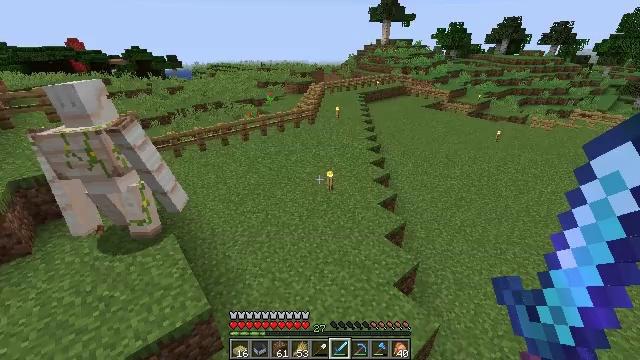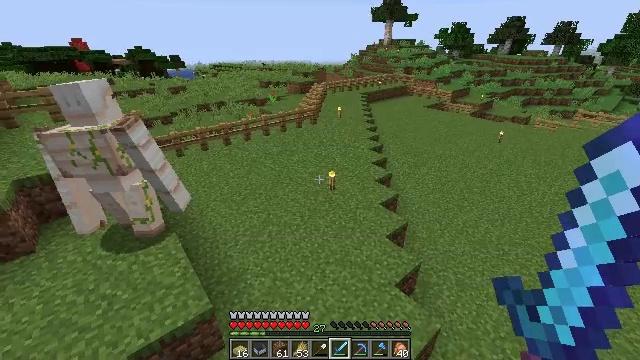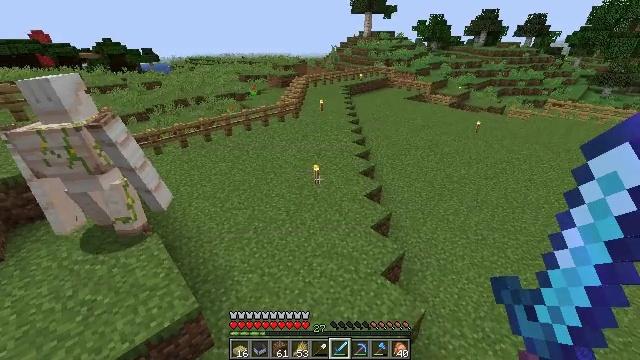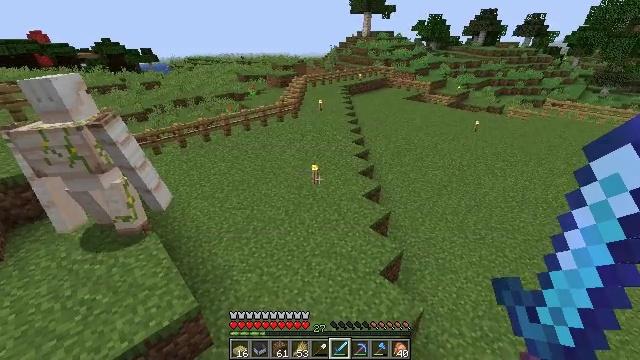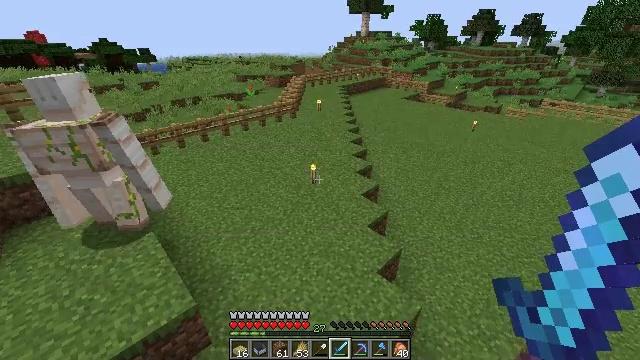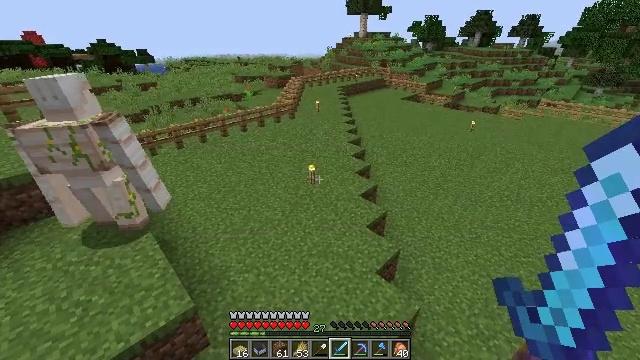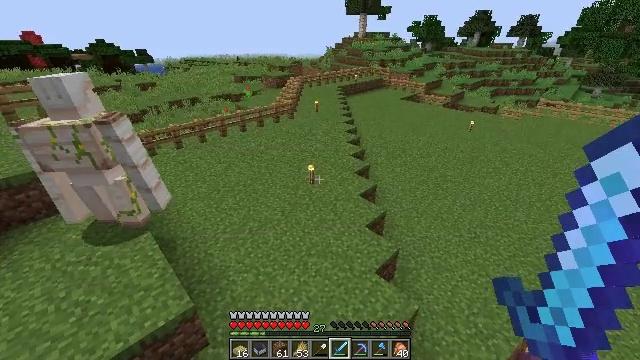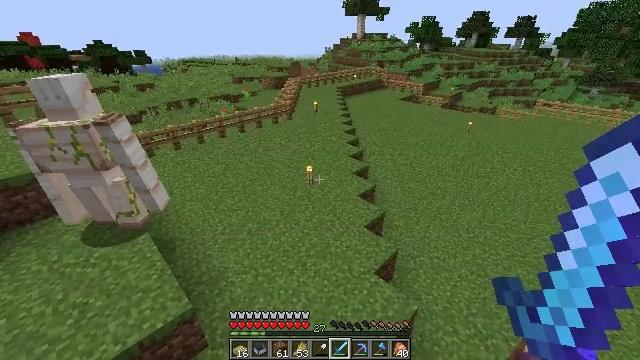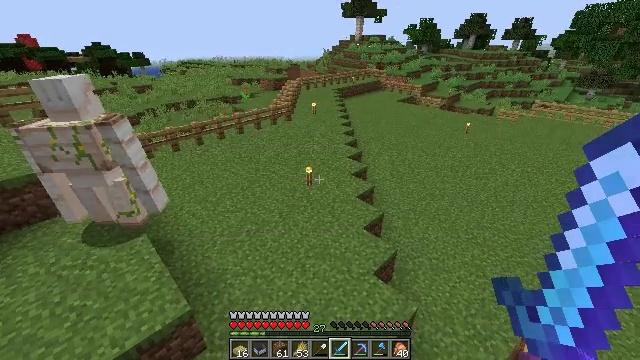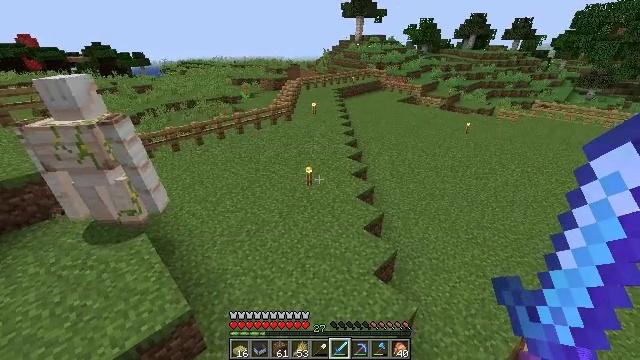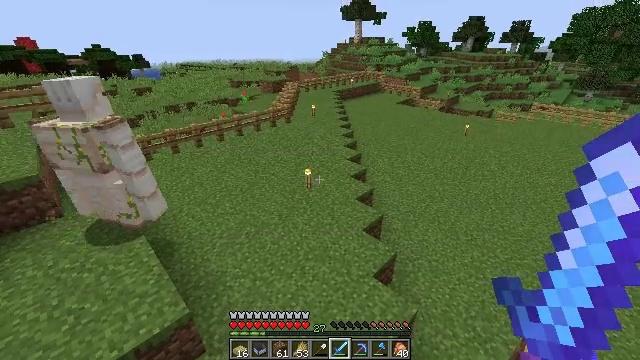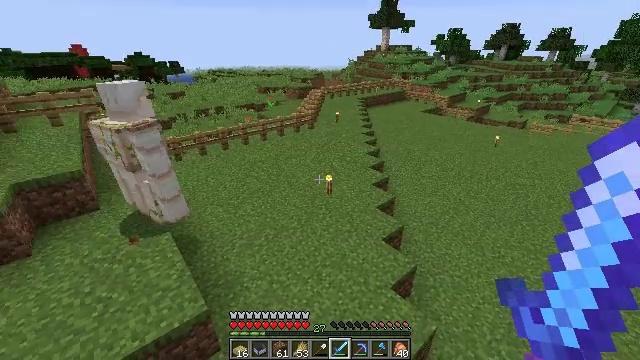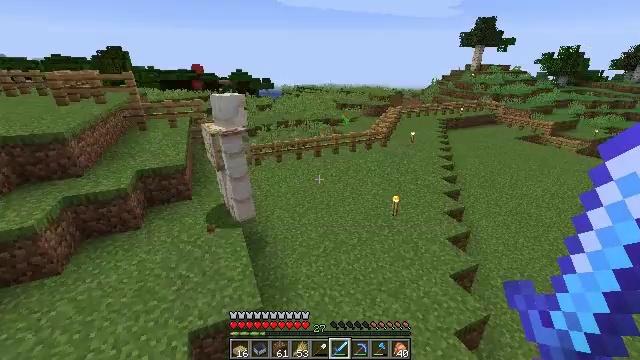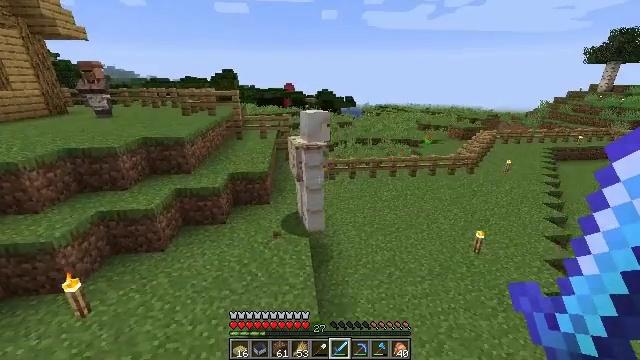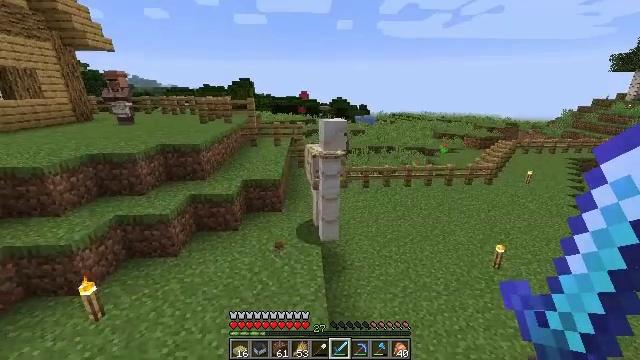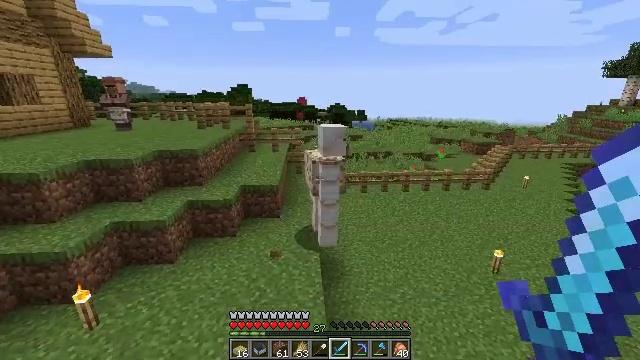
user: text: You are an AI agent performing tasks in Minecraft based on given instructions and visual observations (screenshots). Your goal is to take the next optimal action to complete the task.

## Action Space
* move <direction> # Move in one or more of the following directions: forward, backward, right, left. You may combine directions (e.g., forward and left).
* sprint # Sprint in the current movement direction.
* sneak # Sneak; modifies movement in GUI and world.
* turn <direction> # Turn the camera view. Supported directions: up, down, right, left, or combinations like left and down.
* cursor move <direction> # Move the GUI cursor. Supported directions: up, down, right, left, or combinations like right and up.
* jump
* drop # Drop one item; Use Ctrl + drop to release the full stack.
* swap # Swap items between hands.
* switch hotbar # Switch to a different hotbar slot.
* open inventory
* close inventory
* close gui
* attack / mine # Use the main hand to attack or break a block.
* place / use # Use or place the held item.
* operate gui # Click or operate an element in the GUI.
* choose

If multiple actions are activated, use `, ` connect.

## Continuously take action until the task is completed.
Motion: motion action
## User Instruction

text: Mine dirt from the ground.
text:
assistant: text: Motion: sneak
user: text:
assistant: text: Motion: move back and move right, sneak, turn right and down
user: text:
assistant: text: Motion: sneak
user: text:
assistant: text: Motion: sneak
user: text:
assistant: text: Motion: sneak
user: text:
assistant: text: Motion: sneak
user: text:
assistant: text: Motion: sneak
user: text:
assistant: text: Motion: sneak
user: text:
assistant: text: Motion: sneak
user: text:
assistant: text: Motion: sneak
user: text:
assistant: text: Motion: sneak, turn left and up
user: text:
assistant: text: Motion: sneak, turn left and up
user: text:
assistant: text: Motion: move forward, sneak, turn left and up
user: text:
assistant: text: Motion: move forward, sneak, turn left and up
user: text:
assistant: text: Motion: move forward, sneak, turn up
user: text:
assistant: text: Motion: move forward, sneak
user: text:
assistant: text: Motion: sneak
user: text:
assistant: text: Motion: sneak, attack / mine
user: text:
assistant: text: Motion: sneak, attack / mine
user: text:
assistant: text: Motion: sneak, attack / mine
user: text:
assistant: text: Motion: sneak, attack / mine
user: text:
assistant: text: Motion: sneak, attack / mine
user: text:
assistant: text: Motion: sneak, turn right
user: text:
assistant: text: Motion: sneak, turn right and down
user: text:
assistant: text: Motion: sneak, turn right and down
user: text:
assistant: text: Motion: move back, sneak, turn right and down
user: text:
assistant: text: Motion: move back, sneak, turn right and down
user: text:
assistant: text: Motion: move back, sneak, turn right and down
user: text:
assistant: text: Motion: move back, sneak, turn right and down
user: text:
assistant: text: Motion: move back, sneak, turn right and down